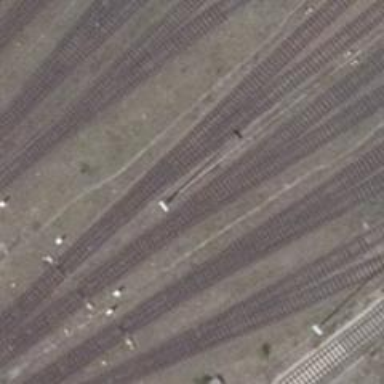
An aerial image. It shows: Rail yard with electrified contact lines for railway operations.